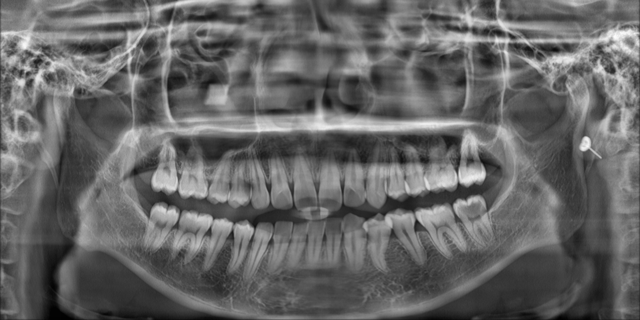
adult